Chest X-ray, AP view. Patient: 56 years old, sex M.
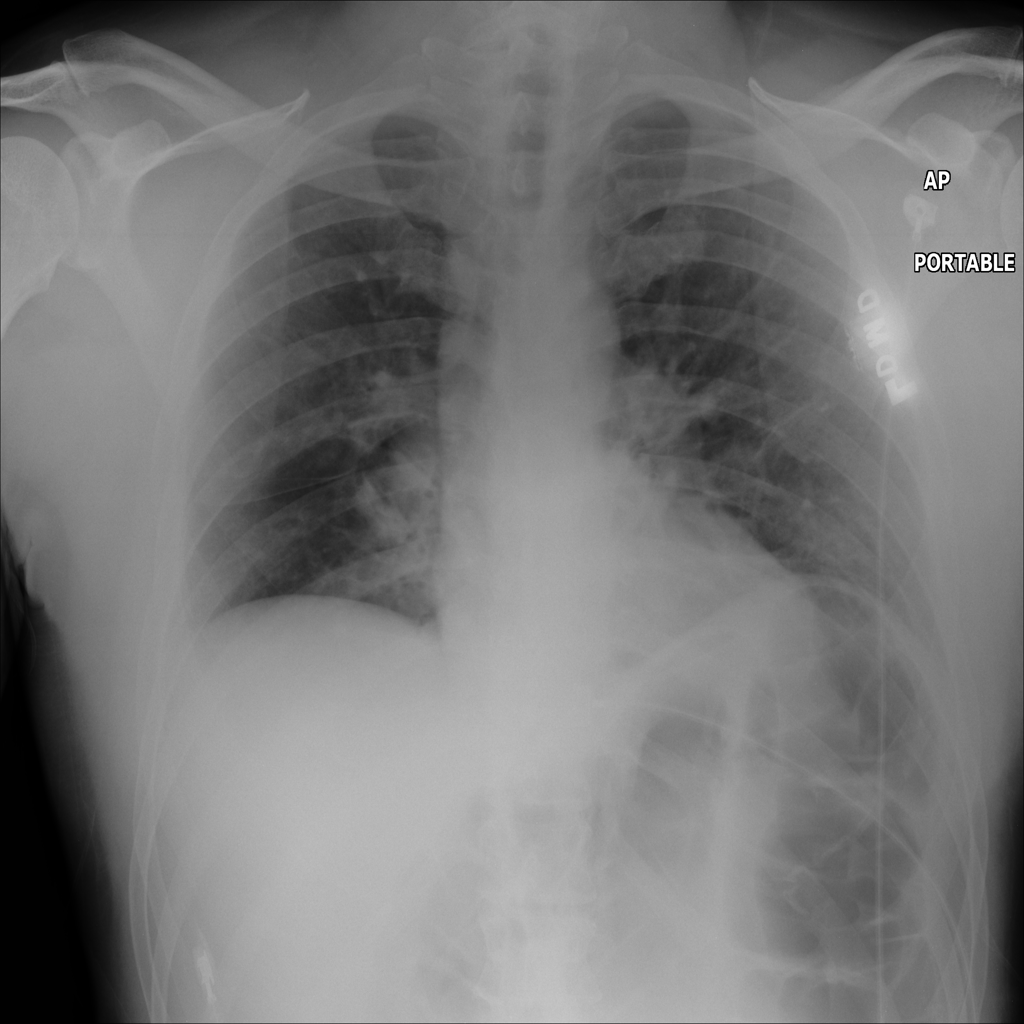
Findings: No Finding